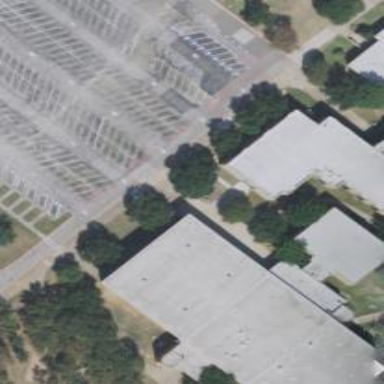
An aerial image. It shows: College building.